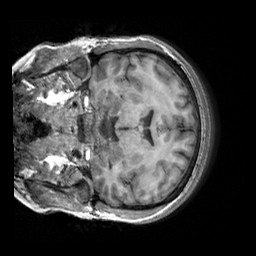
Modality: T1w
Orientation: coronal
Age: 32
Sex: female
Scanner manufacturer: siemens
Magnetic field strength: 3 T
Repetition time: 2.3 s
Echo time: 0.00303 s